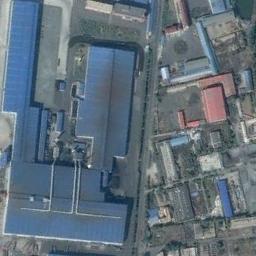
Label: industrial_area